Question: We have a <URL> that a few people are complaining about it running extremely slow. We're struggling to figure out why and to even recreate it. Most are mentioning that it's running slow in IE.
It's not limited to any specific section of the site, just the whole thing in general.
There's been several developers creating/adjusting the code so it's overly bloated but we can't see any specific reason why this should happen.
Can anyone see why?
We've also run a speed test:

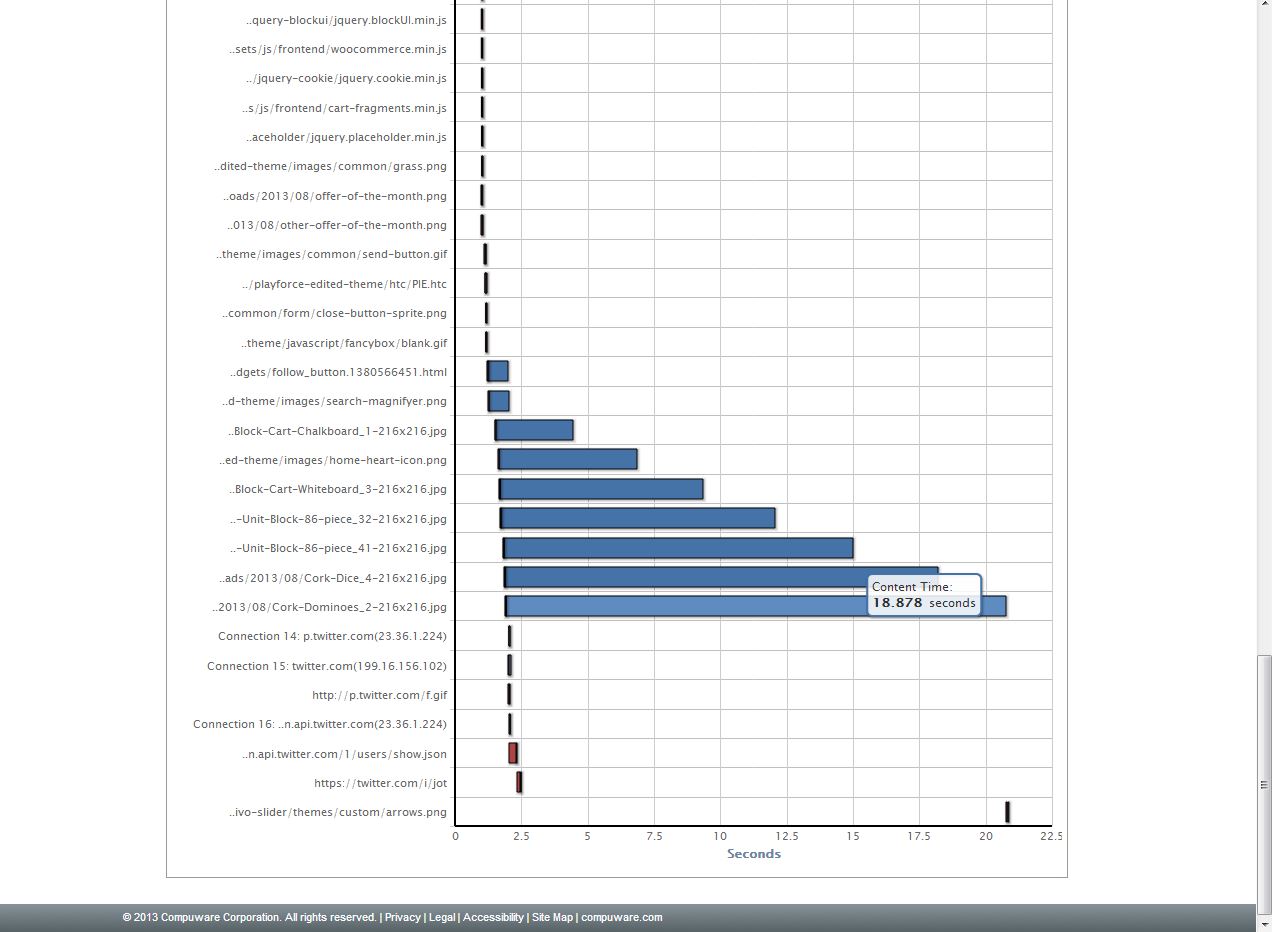
Answer: I was running a profiling test with IE on your website and there is a call to:
'http://www.playforce.co.uk/-ms-transform.htc'
Which is giving 'error 404' not found and taking 1 second to complete (0.91 sec).
If is found all around your css under this line:
'''
behavior:url(-ms-transform.htc);
'''